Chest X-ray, AP view. Patient: 65 years old, sex M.
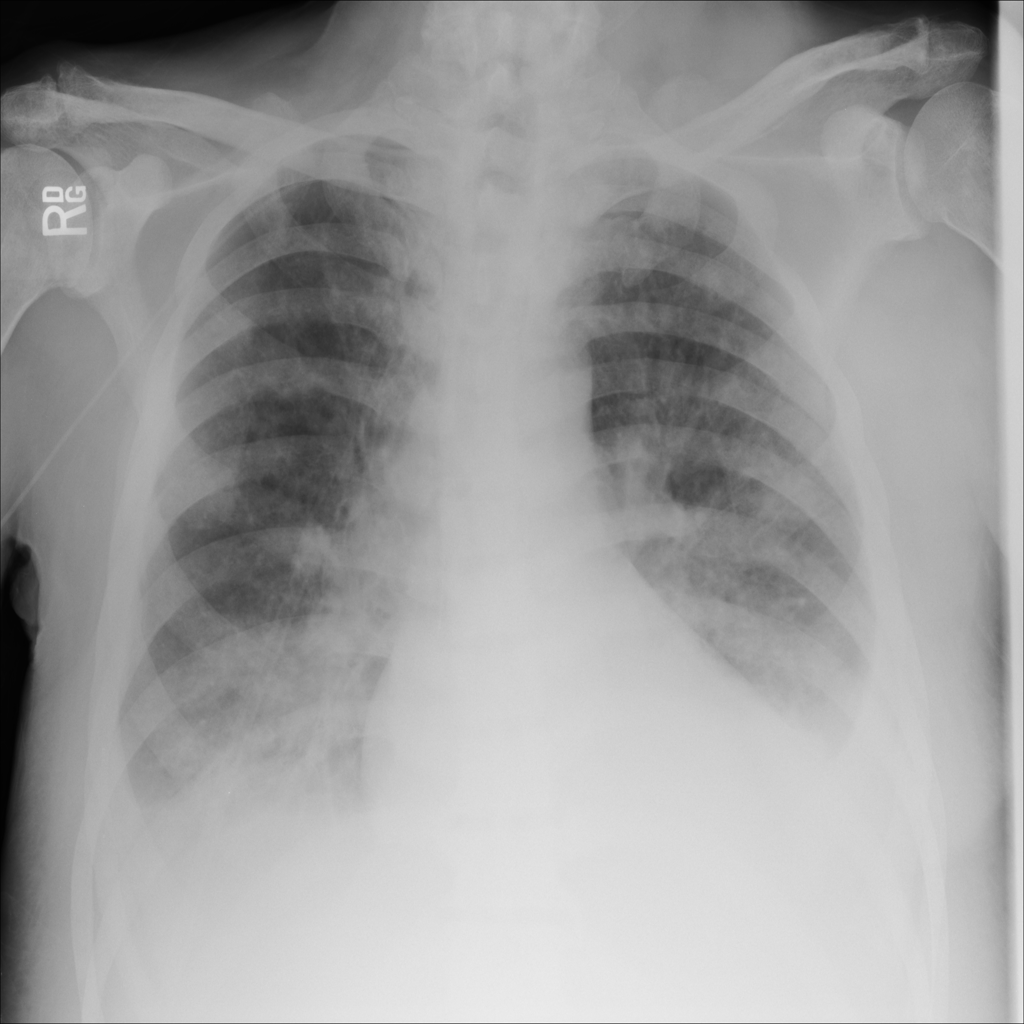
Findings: Atelectasis